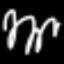
Label: squiggle